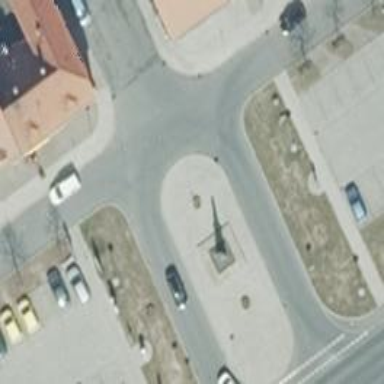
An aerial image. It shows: Historical war memorial.